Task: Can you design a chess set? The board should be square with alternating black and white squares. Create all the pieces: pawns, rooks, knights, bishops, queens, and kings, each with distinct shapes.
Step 403:
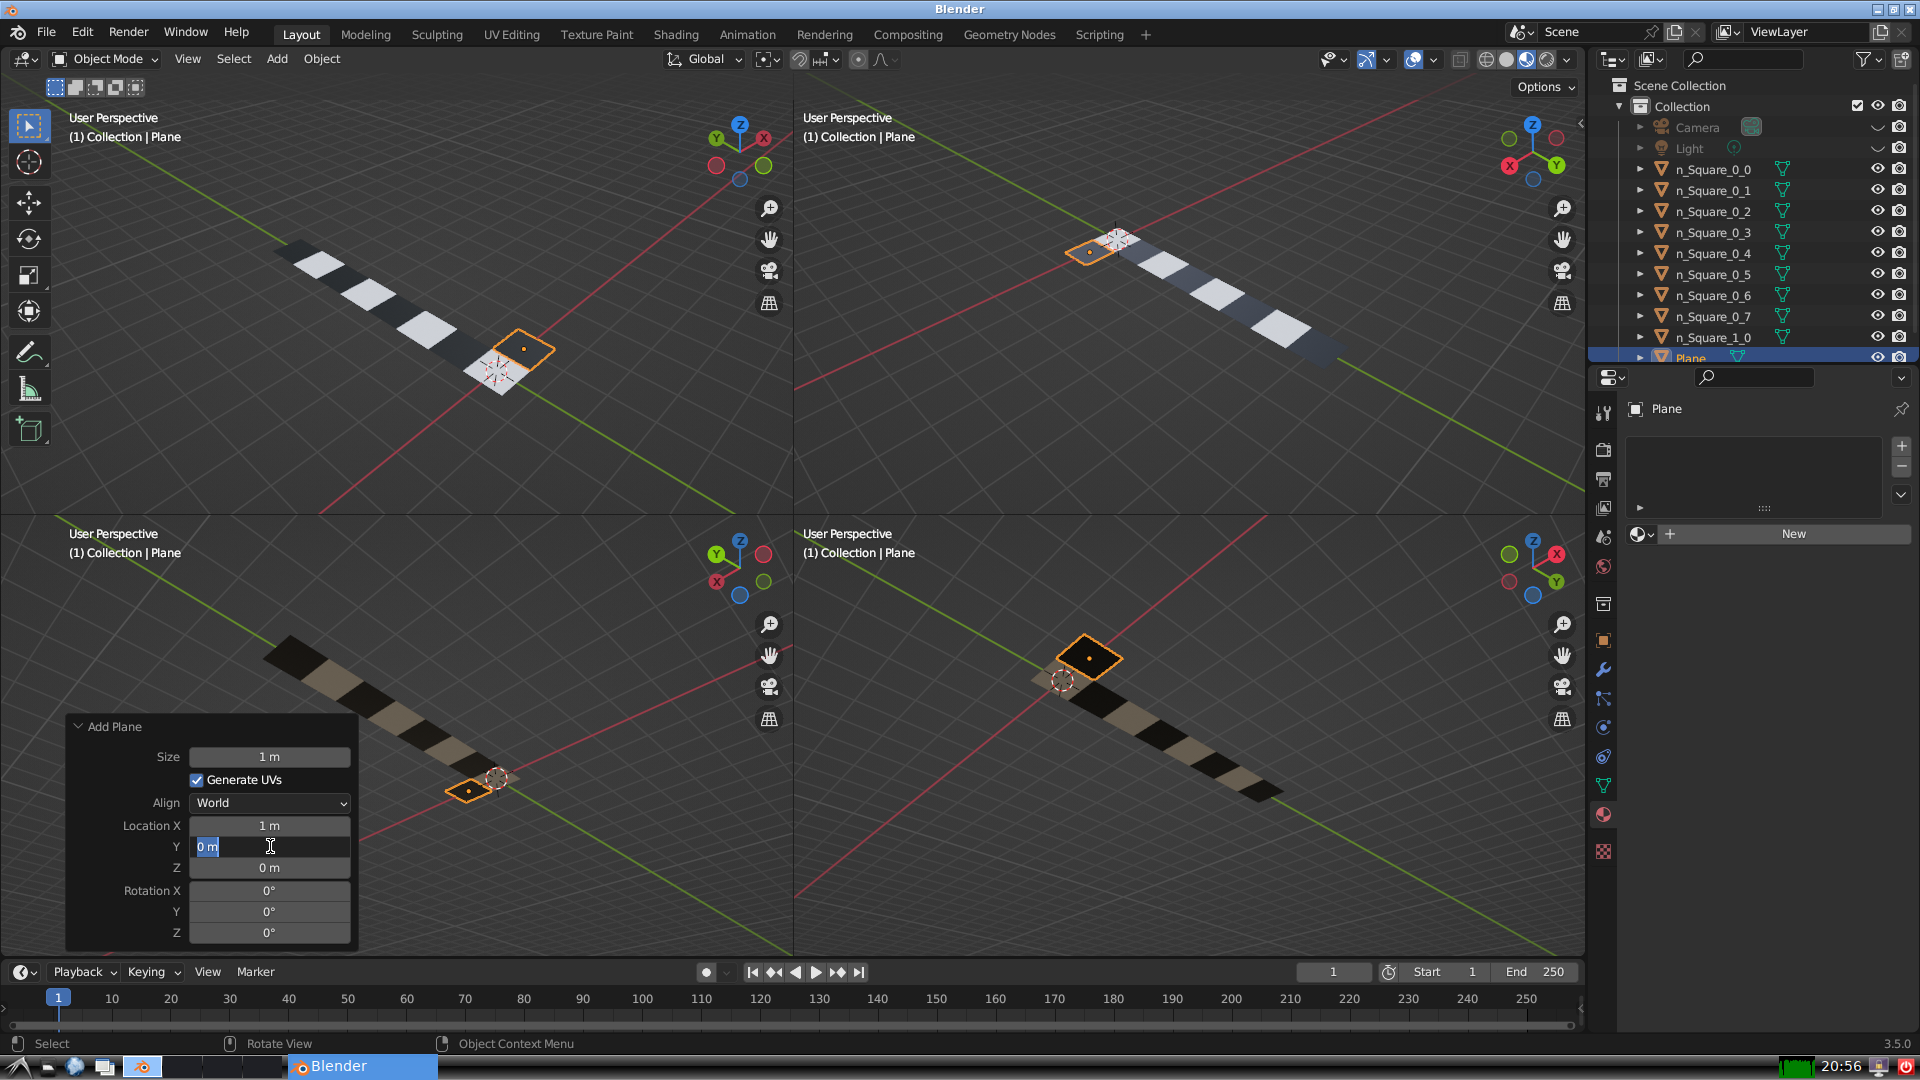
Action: input_text: 1.0